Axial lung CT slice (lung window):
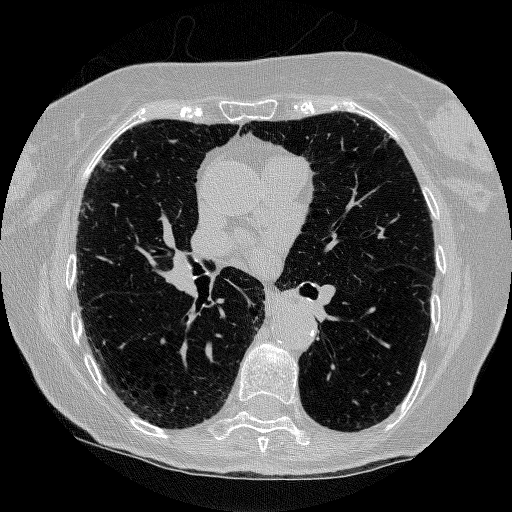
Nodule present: no